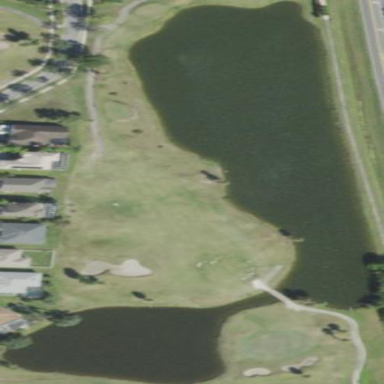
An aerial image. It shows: Picturesque scene of golf course with lateral water hazard.